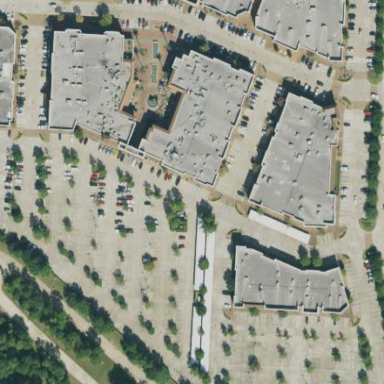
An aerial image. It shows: Retail building.